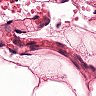
Metastatic tissue present: no